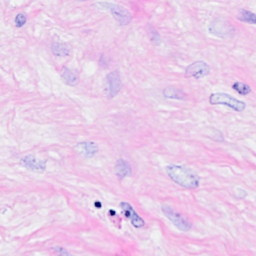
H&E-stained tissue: Breast